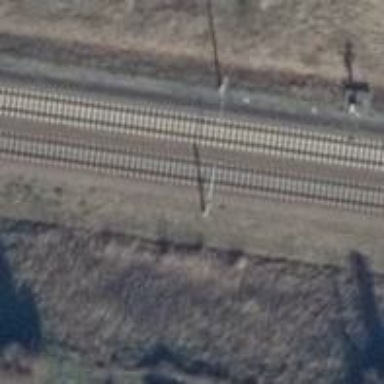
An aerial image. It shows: Railway signal with block marker for train protection. There is catenary mast nearby.